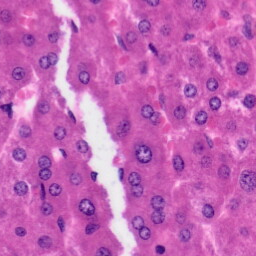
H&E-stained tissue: Liver